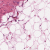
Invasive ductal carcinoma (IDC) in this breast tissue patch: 0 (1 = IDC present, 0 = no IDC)